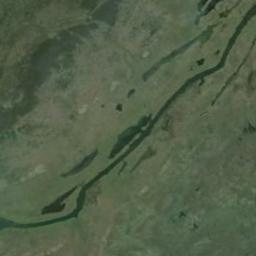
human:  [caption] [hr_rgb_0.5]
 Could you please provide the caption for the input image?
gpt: There are many trees around the river .

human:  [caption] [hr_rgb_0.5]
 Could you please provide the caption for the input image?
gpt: The river goes through the green grass .

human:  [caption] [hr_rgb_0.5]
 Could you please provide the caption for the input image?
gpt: A curvy, Light green river with tributaries on both sides of the shore and green ground .

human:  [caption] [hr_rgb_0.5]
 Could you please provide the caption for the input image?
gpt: The deep blue river goes through the plain covered with vegetation and some lakes of different sizes are next to the river .

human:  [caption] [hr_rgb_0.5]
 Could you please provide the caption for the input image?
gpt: There are green meadows around the river .